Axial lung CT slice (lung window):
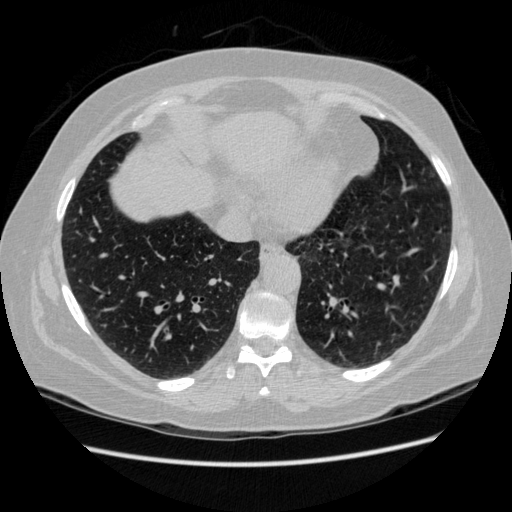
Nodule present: no